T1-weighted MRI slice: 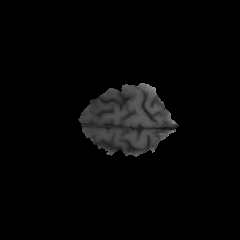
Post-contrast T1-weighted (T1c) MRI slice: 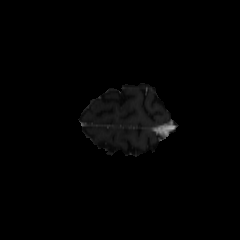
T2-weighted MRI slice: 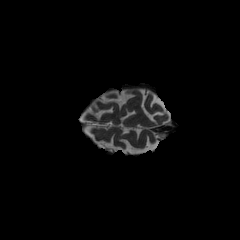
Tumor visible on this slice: no